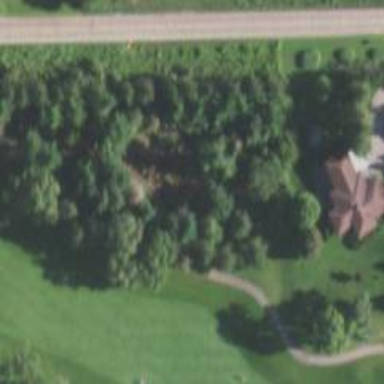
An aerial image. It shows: Path for golf carts.